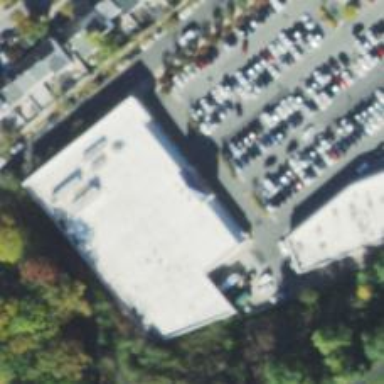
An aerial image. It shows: Supermarket.